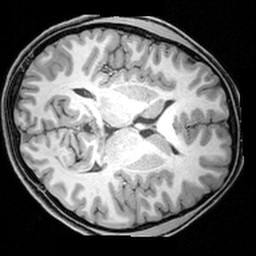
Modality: T1w
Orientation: axial
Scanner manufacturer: siemens
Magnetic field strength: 3 T
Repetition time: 1.9 s
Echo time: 0.00397 s